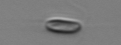
Label: Chrysochromulina